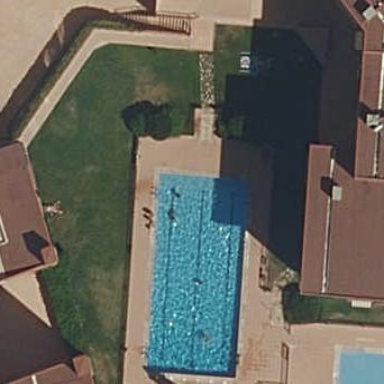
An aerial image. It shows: Swimming pool located in leisure land.